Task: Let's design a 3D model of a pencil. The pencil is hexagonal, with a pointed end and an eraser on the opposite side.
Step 31:
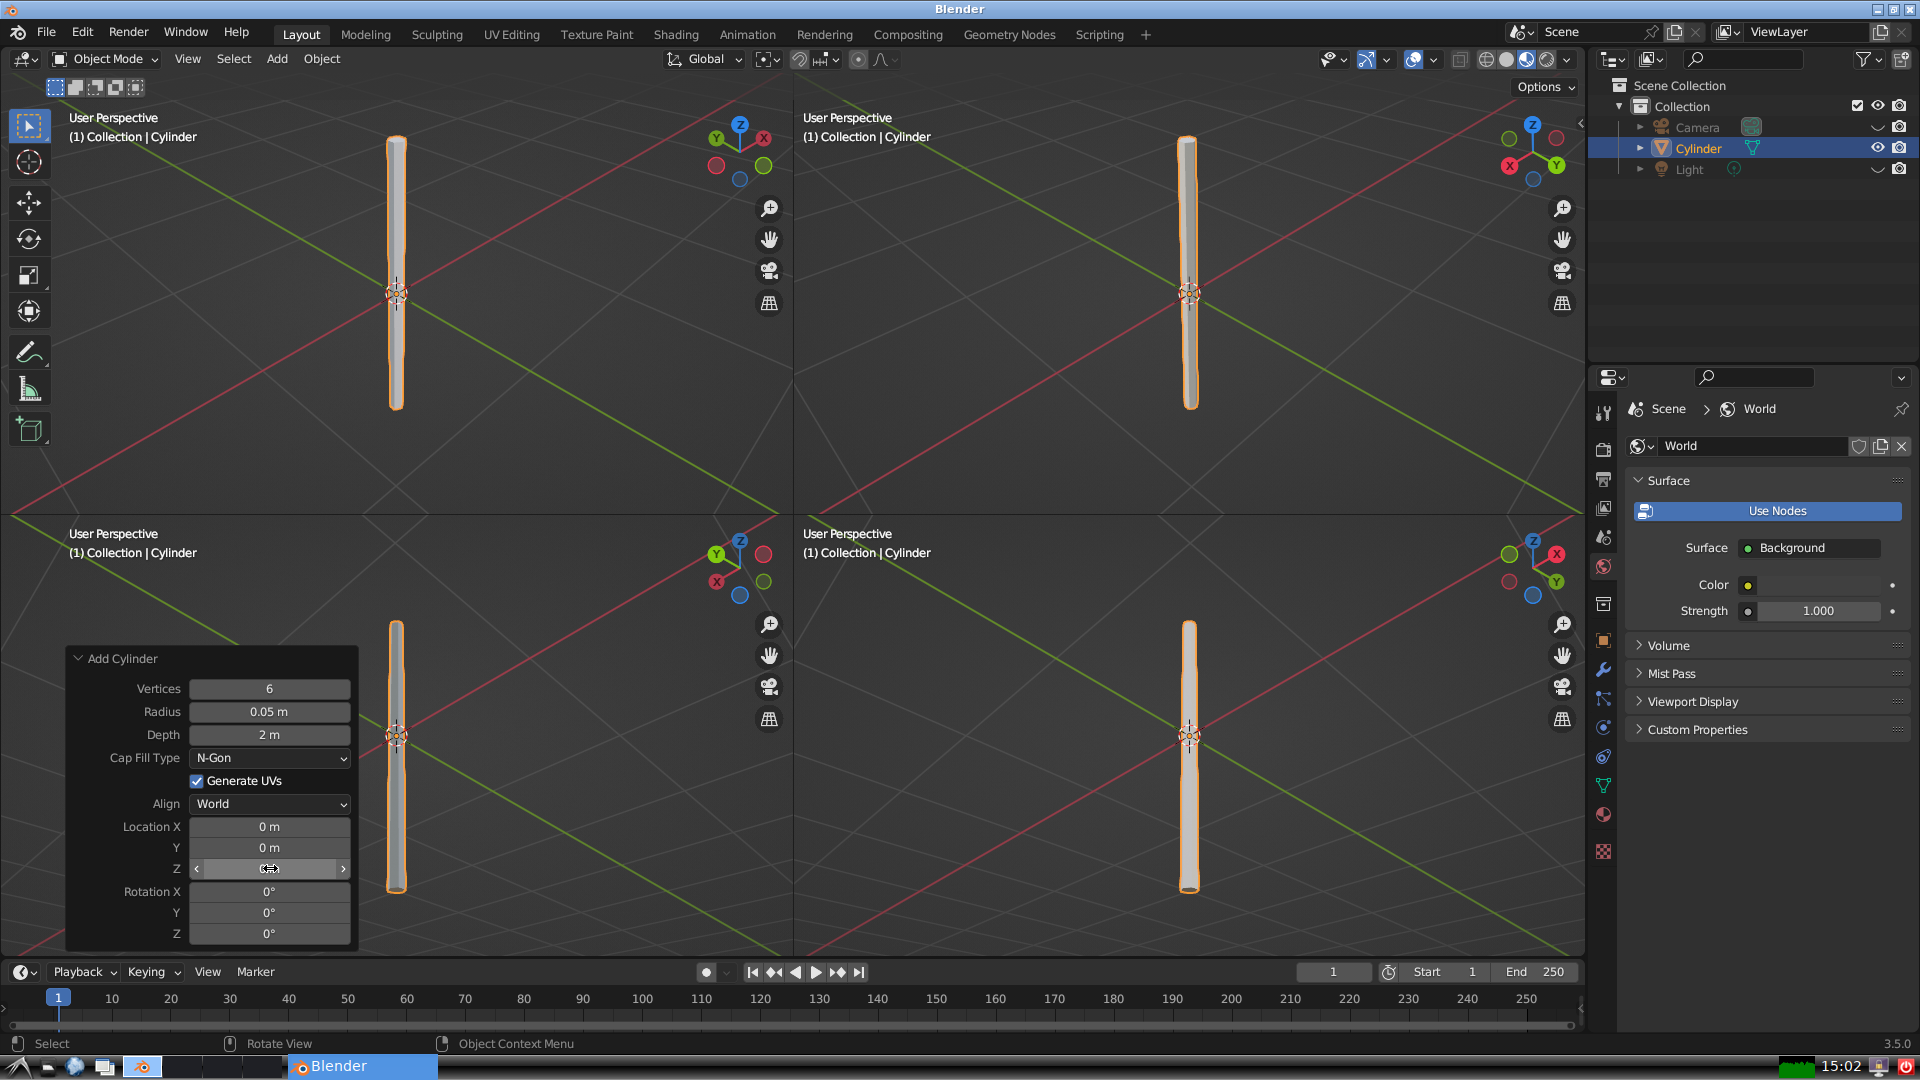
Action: {"mouse_move": [960, 540]}